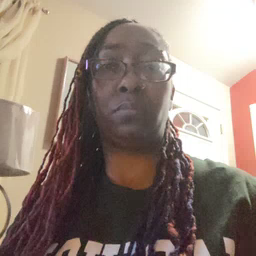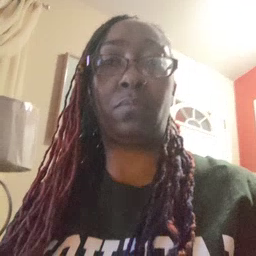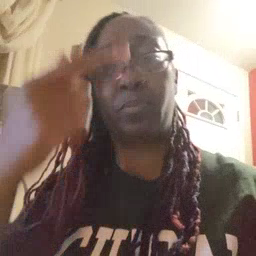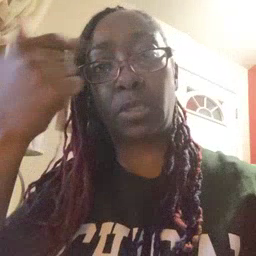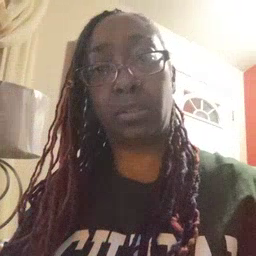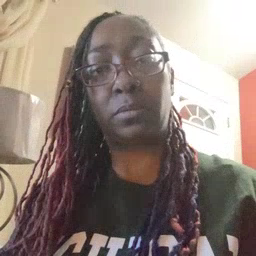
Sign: because